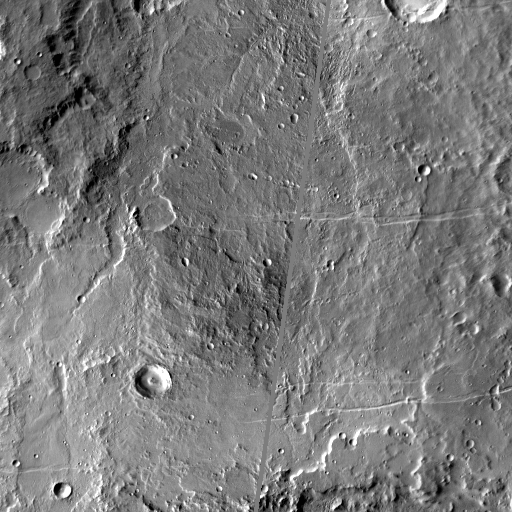
Crater classes present: Background, Other, Buried, Secondary